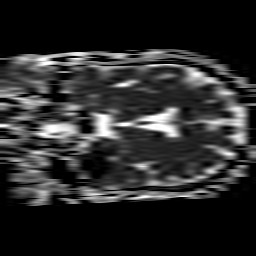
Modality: ADC
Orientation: coronal
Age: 58
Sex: male
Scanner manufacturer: philips
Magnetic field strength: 1.5 T
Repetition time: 4.783 s
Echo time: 0.07764 s